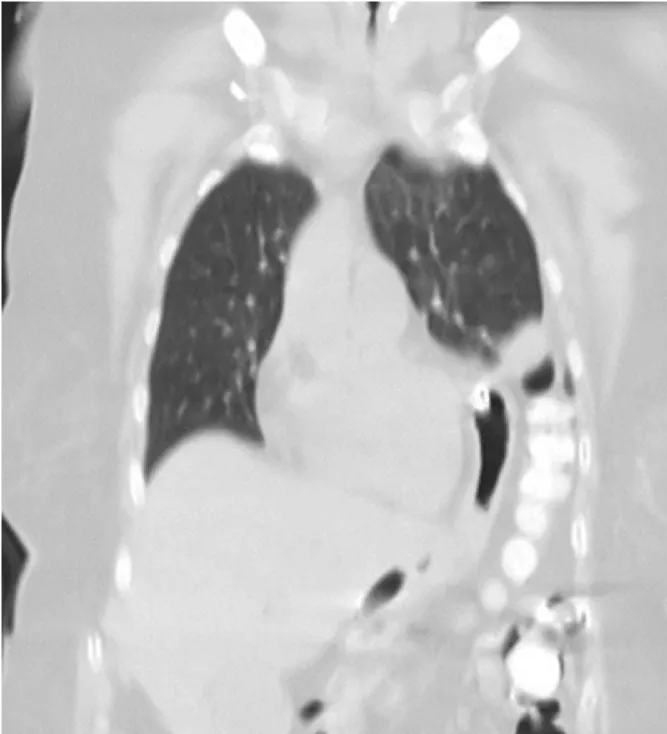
Whole-body oral-contrast CT scan (coronal view with pulmonary window).
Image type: radiology (ct)